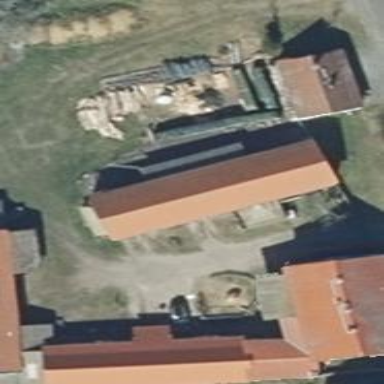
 where the roof is oriented along the structure."